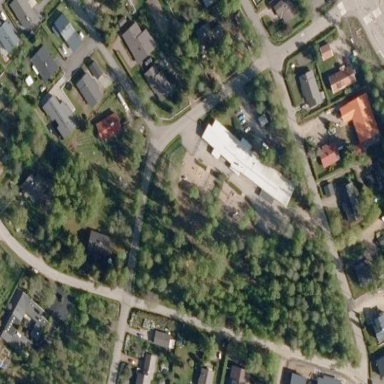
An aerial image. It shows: Kindergarten.